Question: The Preview tool on Mac OS X adds transparency during resize!
Steps to reproduce:
1. Save the following image. It doesn't contain transparent colors and color profiles.
2. Open it in Finder by double click.
3. Resize it to 144 pixels using opened Preview tool.
You will get transparent image. You can check transparency on Photoshop. You will see the following result:

Why does this happen? Only some colors raise the issue.
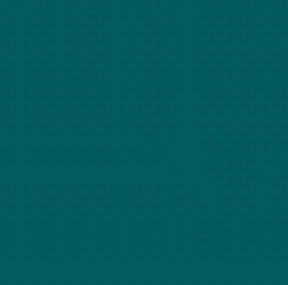
Answer: It look like Photoshop shows transparency on the file without it. So, it's Photoshop issue. As it work very wrong if you select "don't control color profiles" during file opening.